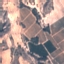
Land use / land cover class: PermanentCrop